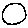
Label: circle